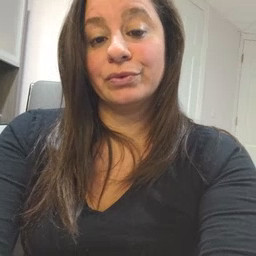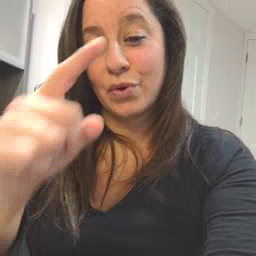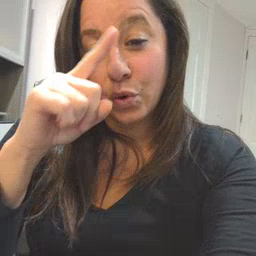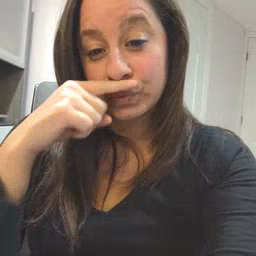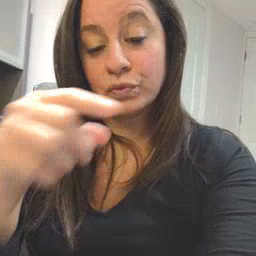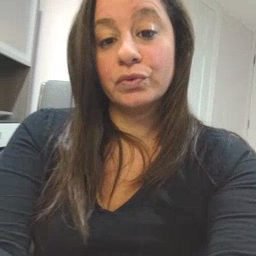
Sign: noisy